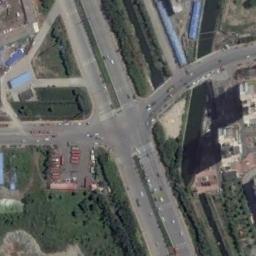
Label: intersection